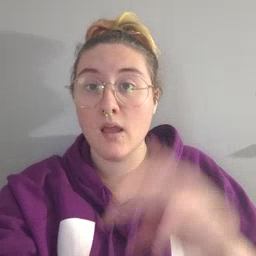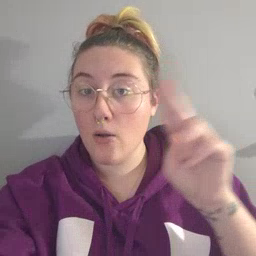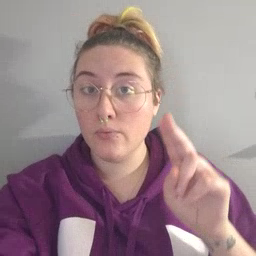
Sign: uncle